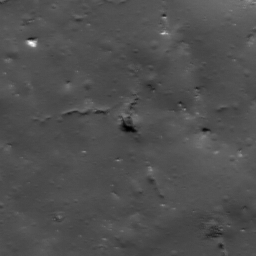
Pit: Tycho 2
Host crater: Tycho
Host type: impact_melt
Lunar coordinates: latitude -42.598, longitude 347.82